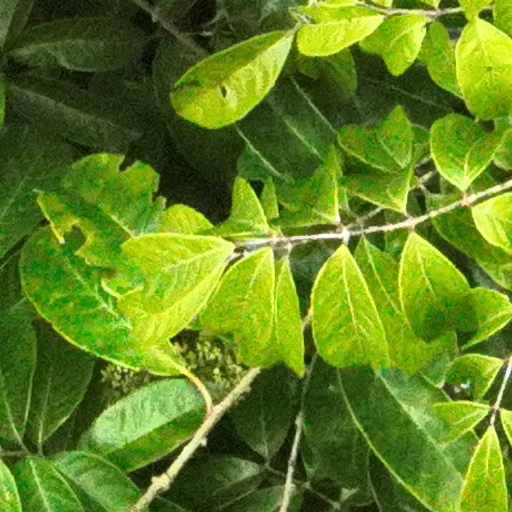
Species: Protium stevensonii
GBIF accepted scientific name: Tetragastris panamensis
Crown area (m\u00b2): 107.955